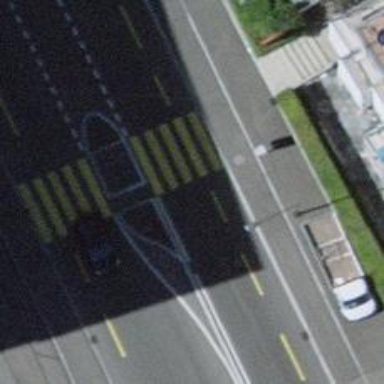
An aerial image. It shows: Footway that serves as traffic island.